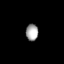
Tissue: lung
Cell type: Endothelial cells
Senescence score: 0.576
Nuclear area (px): 202
Mean DAPI intensity: 163.842